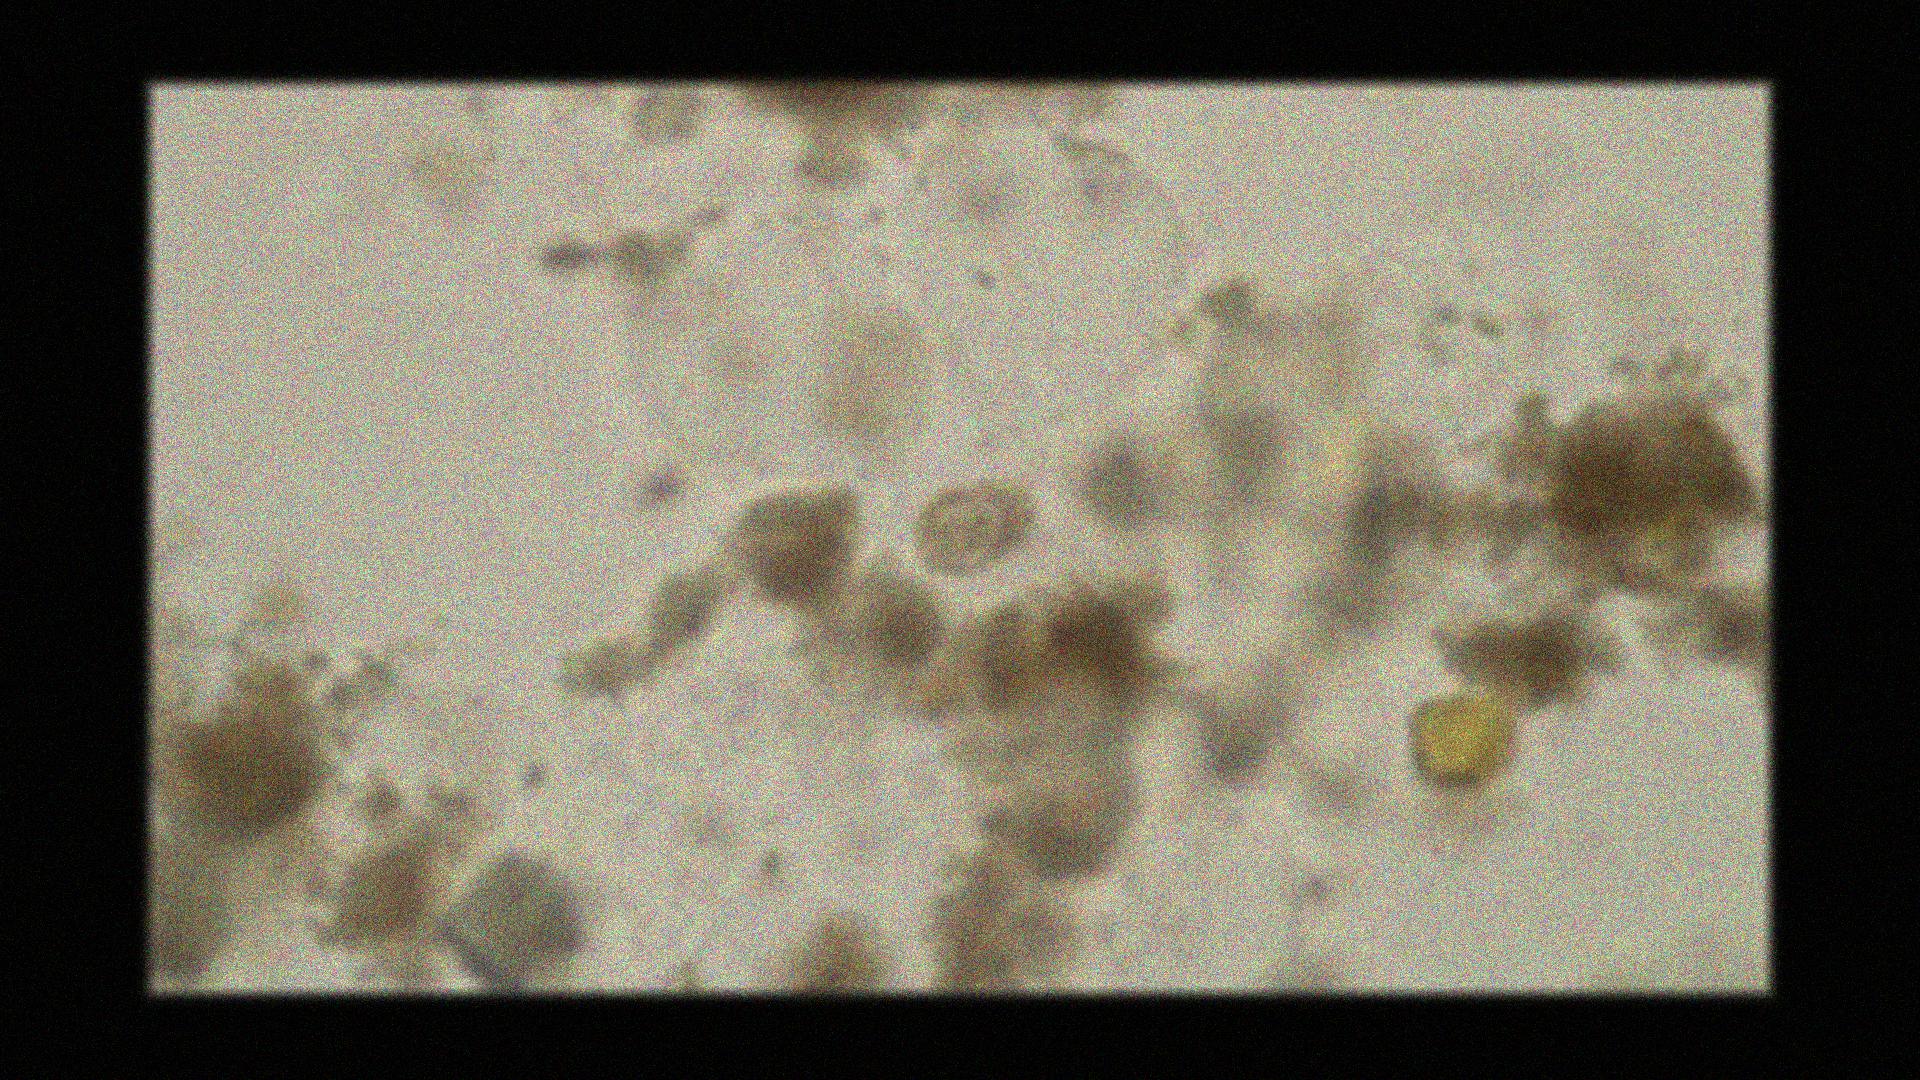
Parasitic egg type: Hymenolepis nana